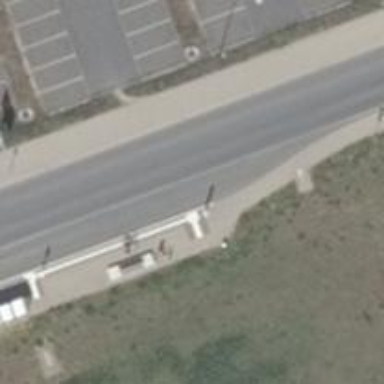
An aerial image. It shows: Public transport stop position.